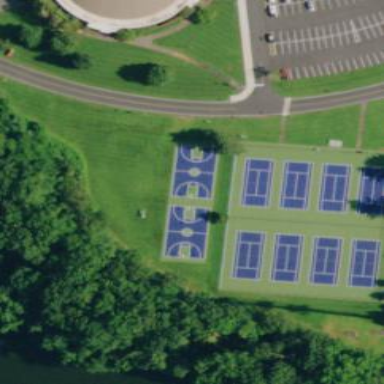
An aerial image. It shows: Sports center with tennis court surrounded by fence.